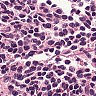
Metastatic tissue present: no